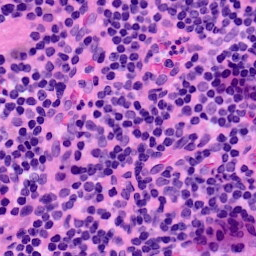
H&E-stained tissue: LymphNode